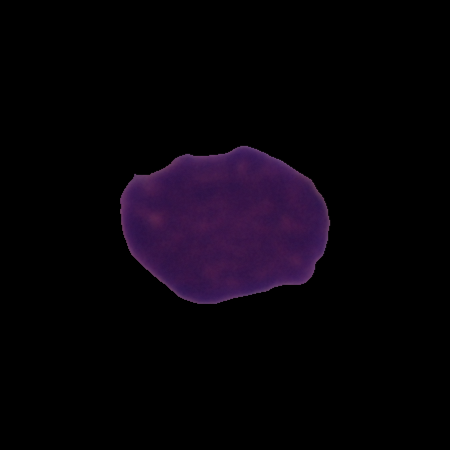
Label: cancer